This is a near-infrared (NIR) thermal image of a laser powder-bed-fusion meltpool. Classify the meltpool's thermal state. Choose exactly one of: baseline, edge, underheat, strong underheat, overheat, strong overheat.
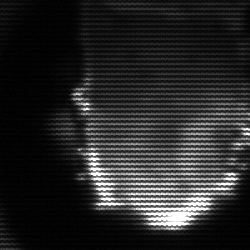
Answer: baseline